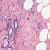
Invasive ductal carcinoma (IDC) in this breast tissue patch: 0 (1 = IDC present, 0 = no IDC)